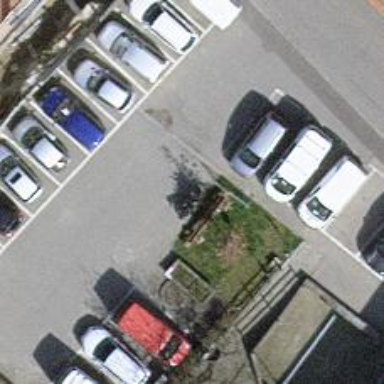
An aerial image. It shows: Asphalt parking lot.